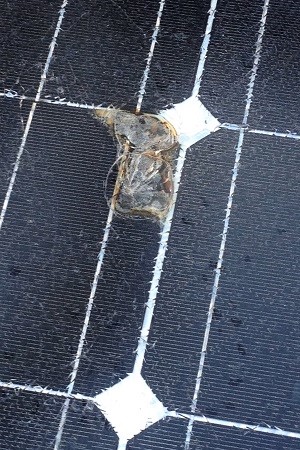
Label: Electrical-damage